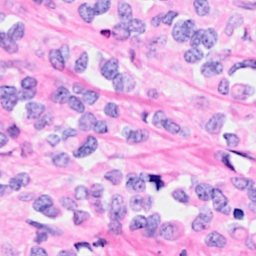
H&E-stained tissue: Breast